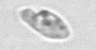
Label: Katodinium_or_Torodinium